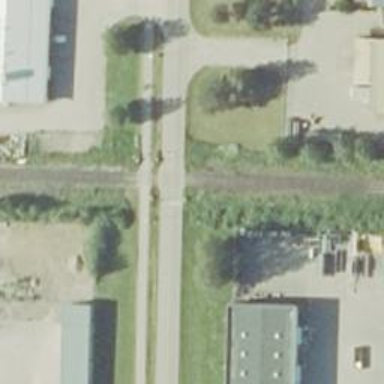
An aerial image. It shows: Railway crossing with lights and saltire signs. There is full barrier at the crossing.